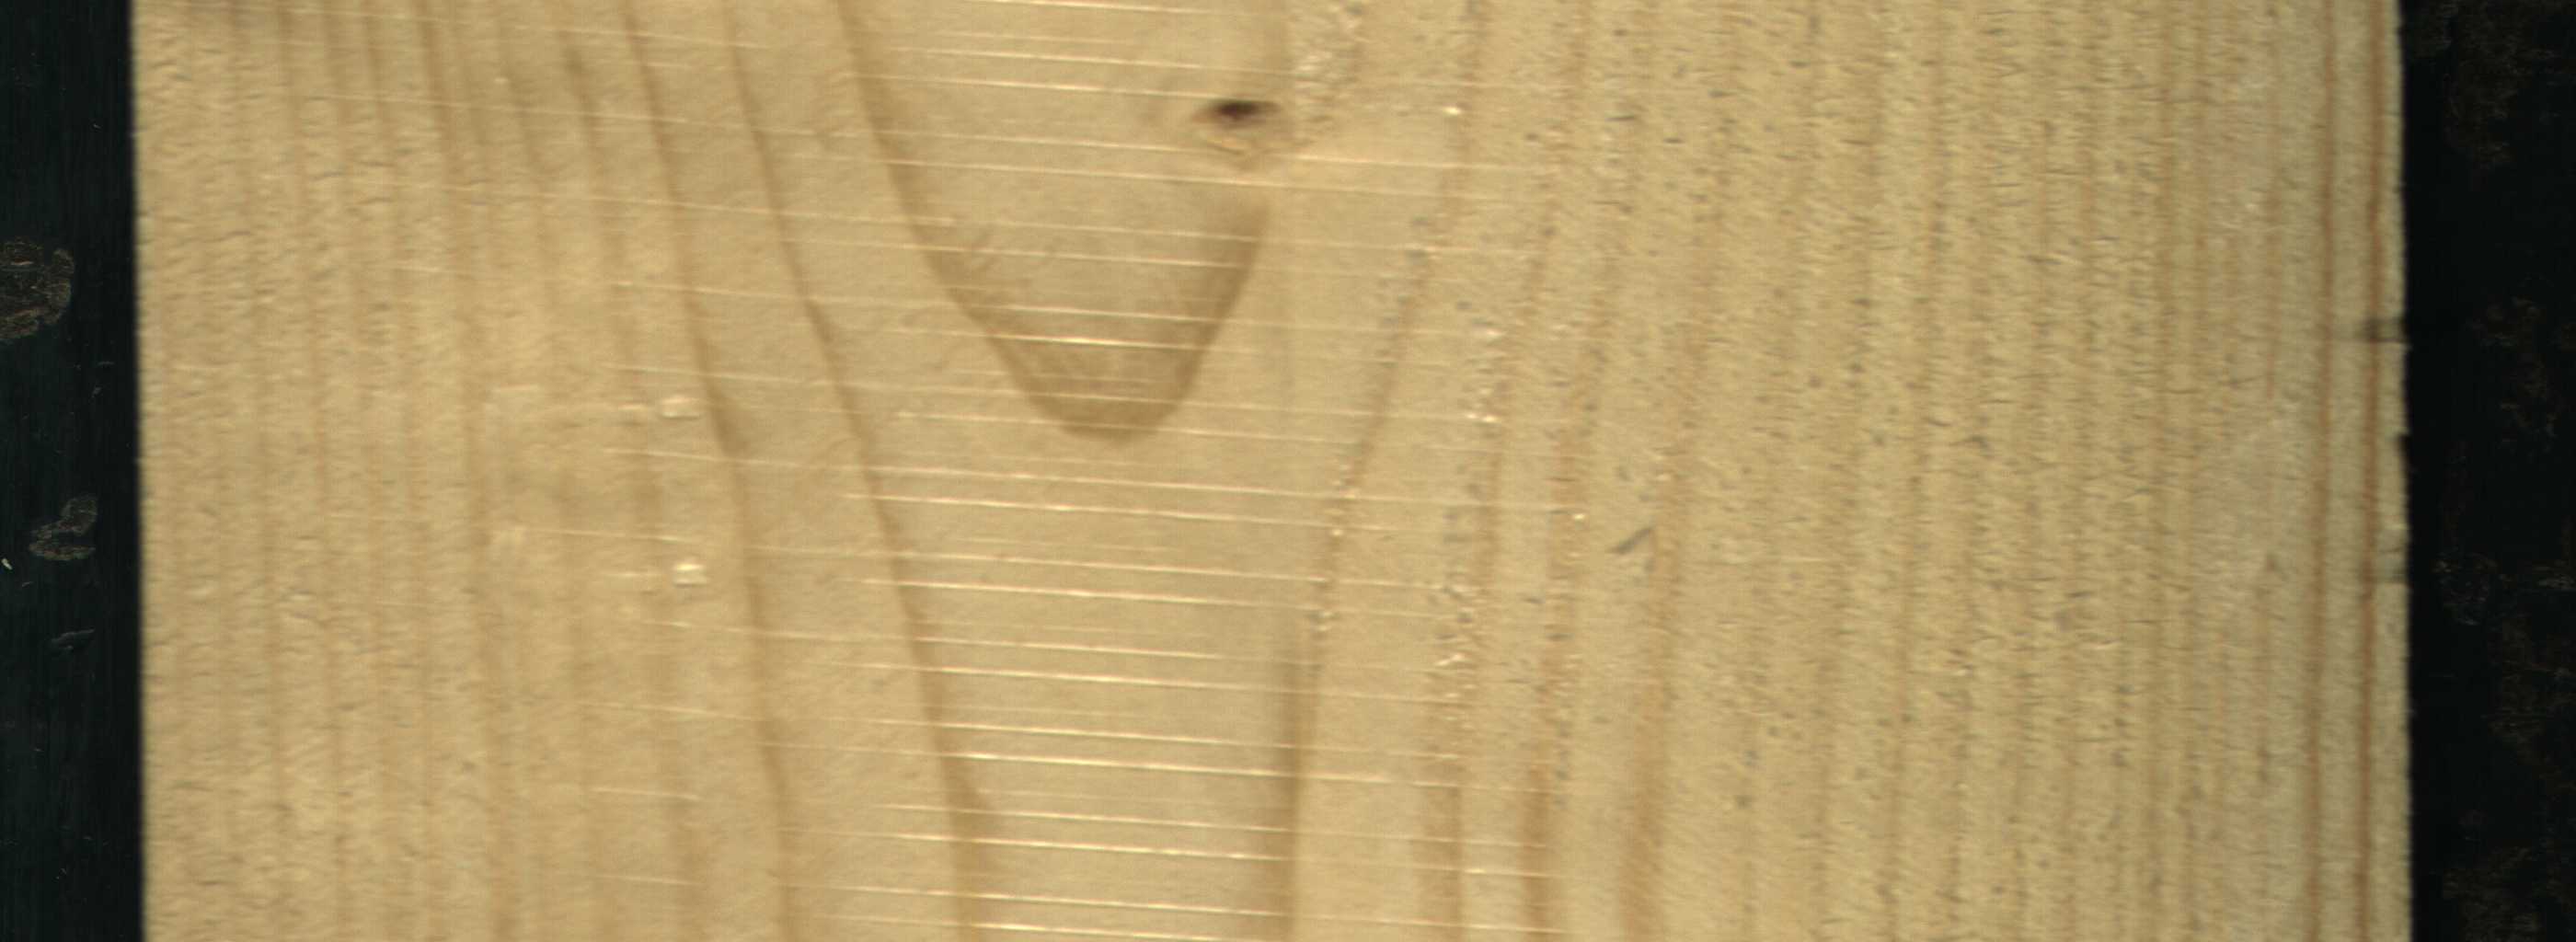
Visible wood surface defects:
Live_Knot